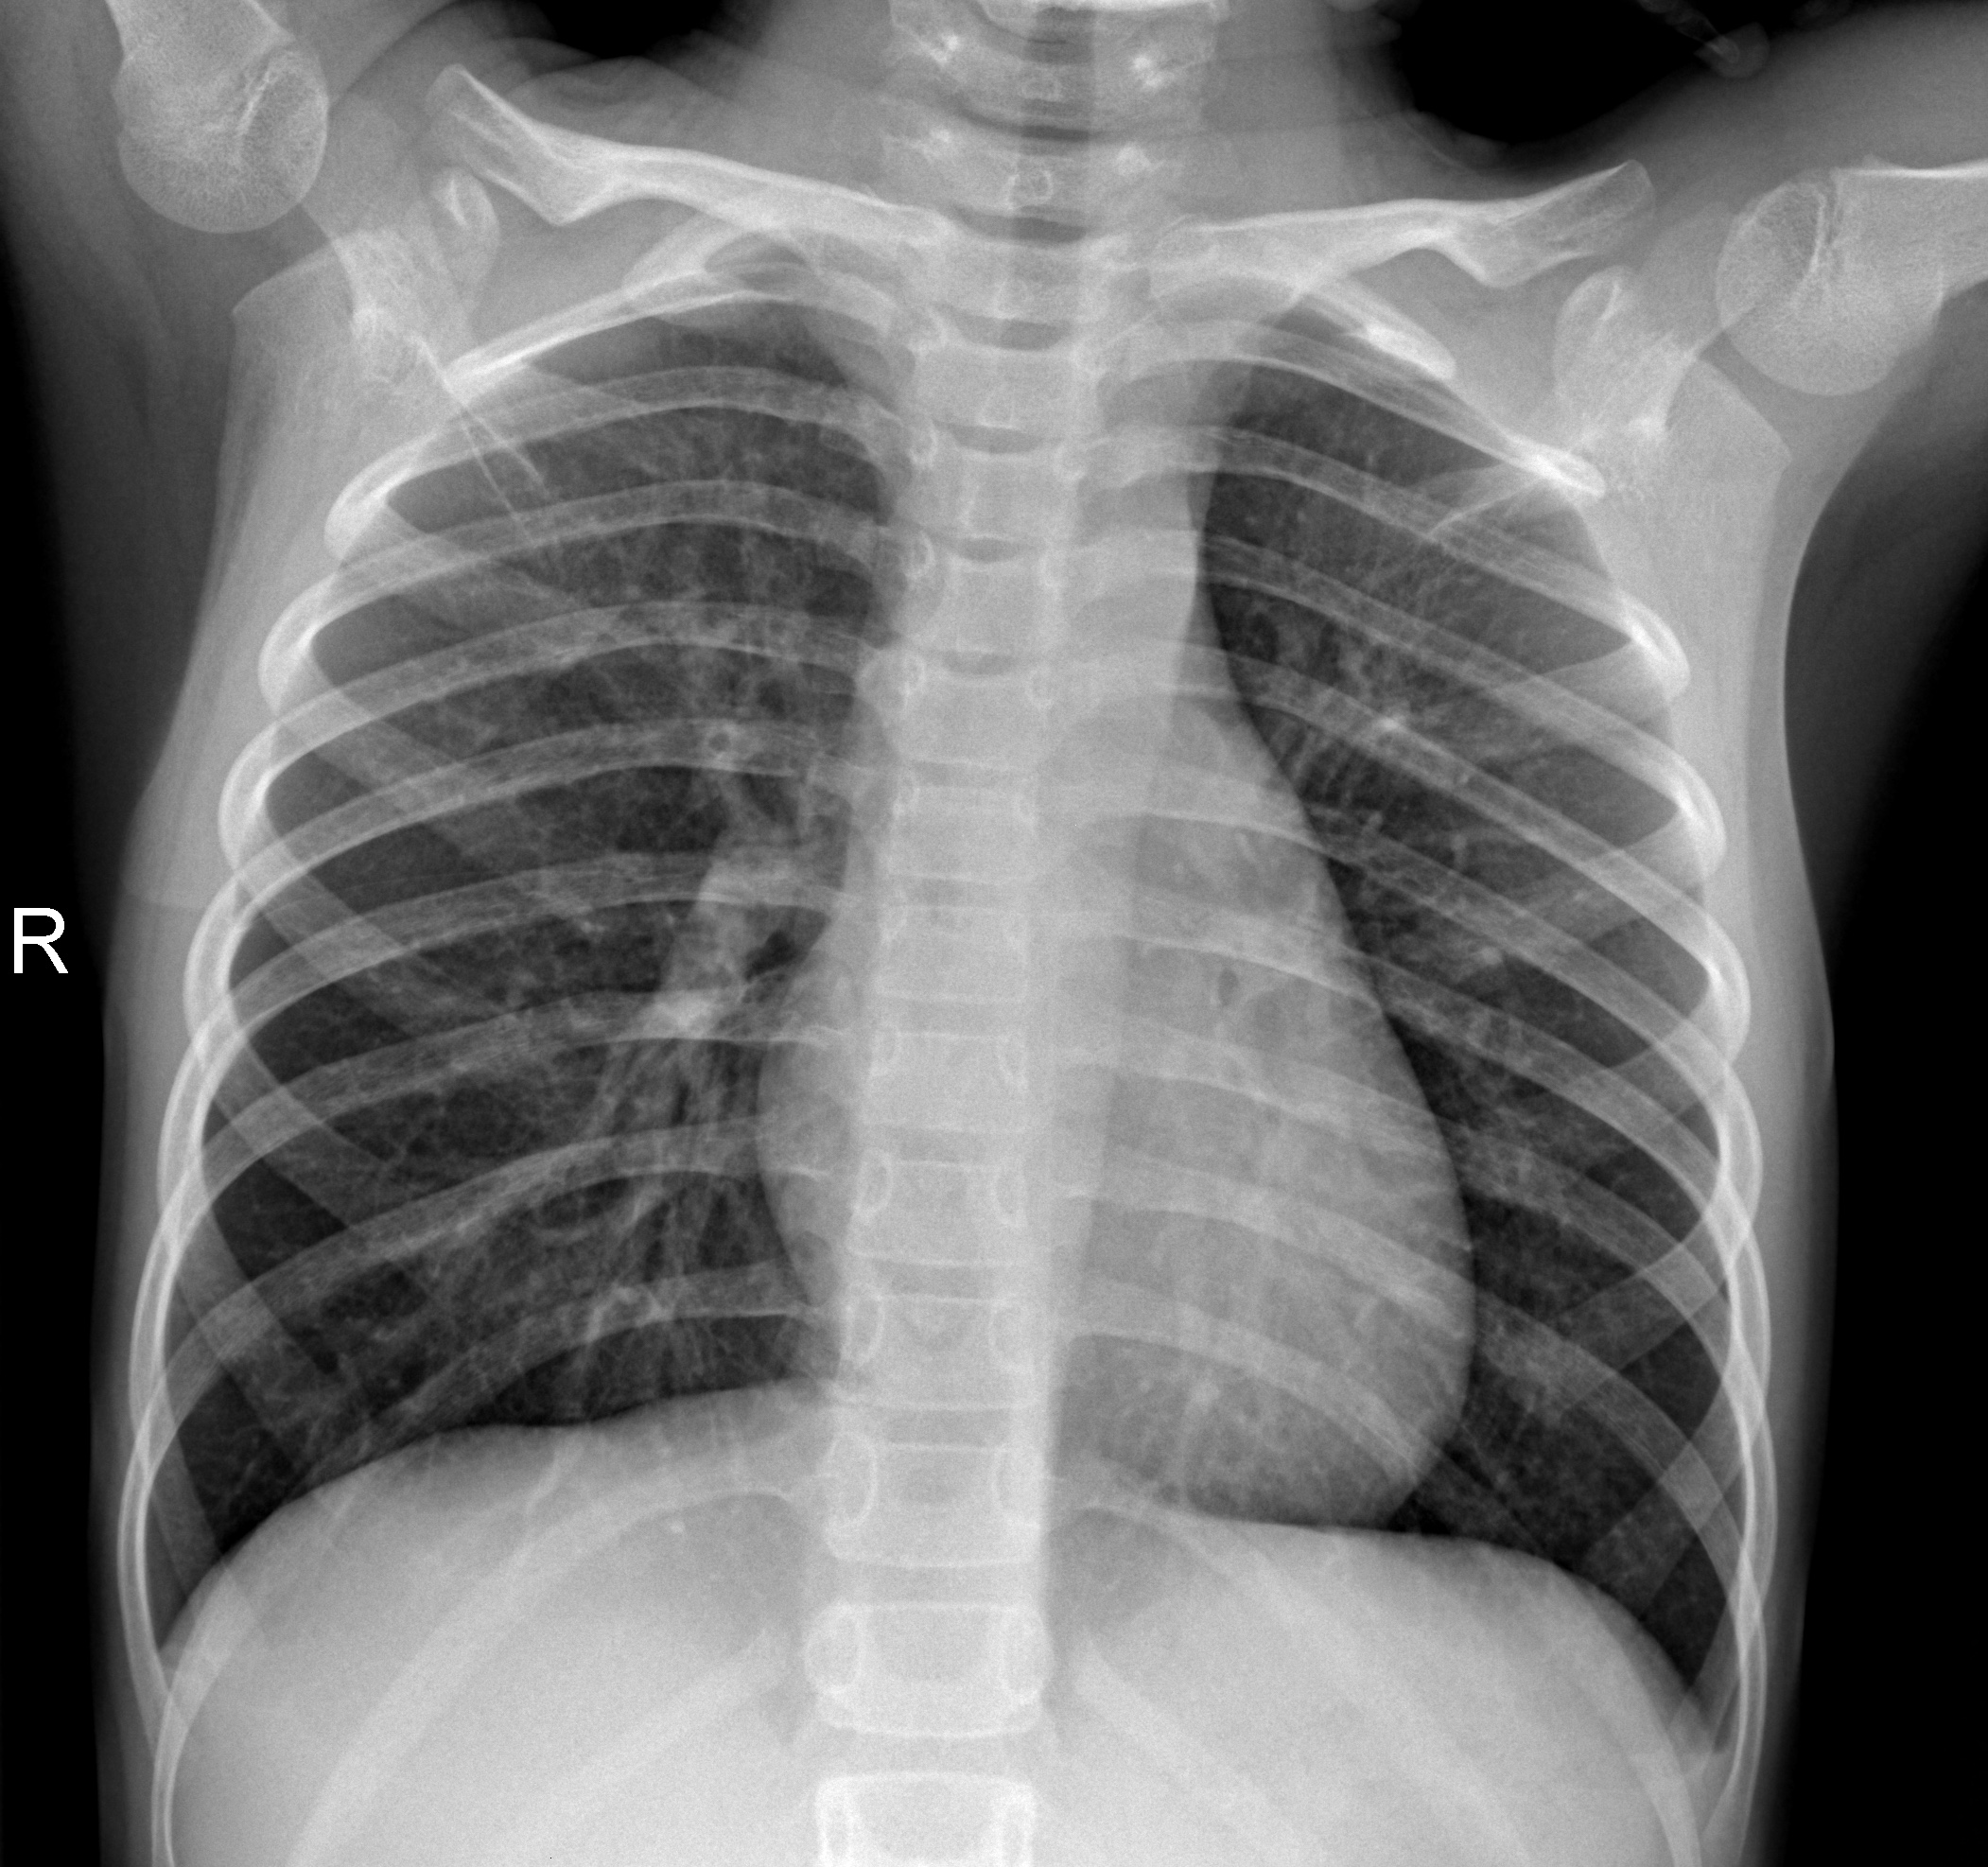
Diagnosis: NORMAL